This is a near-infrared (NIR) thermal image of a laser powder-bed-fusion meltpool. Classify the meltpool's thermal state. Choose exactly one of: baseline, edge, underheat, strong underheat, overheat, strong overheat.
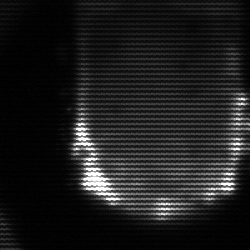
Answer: baseline